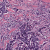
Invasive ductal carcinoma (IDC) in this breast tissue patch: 1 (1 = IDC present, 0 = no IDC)